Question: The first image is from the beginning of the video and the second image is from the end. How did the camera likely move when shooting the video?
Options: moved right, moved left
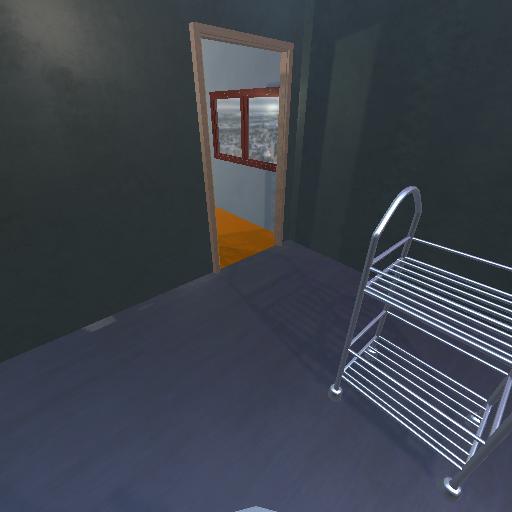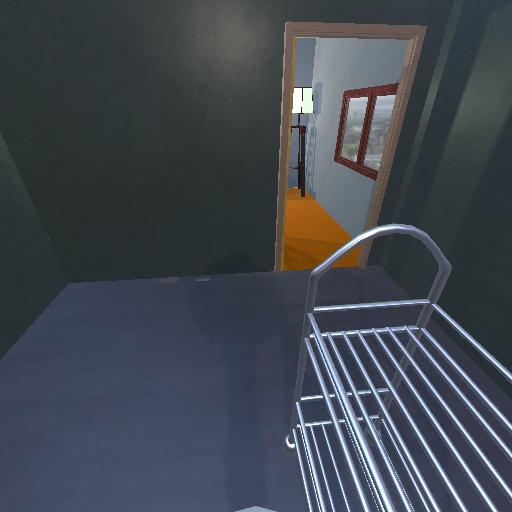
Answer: moved right